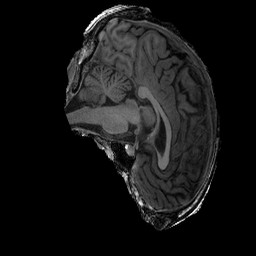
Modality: T1w
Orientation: sagittal
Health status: ill
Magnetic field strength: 3 T